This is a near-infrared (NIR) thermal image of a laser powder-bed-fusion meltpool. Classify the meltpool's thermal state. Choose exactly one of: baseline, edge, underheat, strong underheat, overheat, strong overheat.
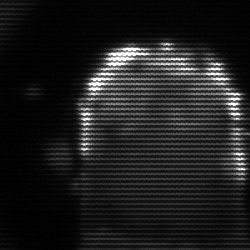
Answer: strong underheat